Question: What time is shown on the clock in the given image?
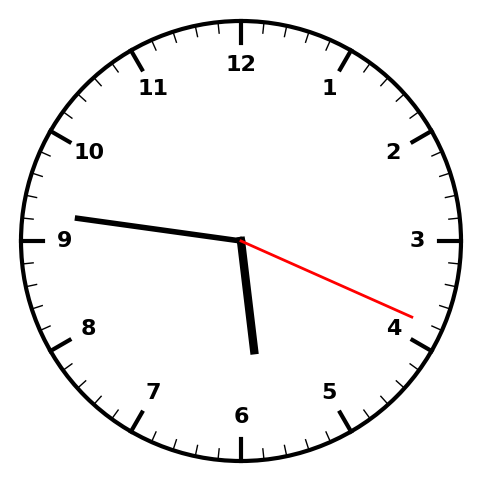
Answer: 05:46:19